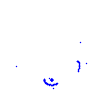
Particle: proton